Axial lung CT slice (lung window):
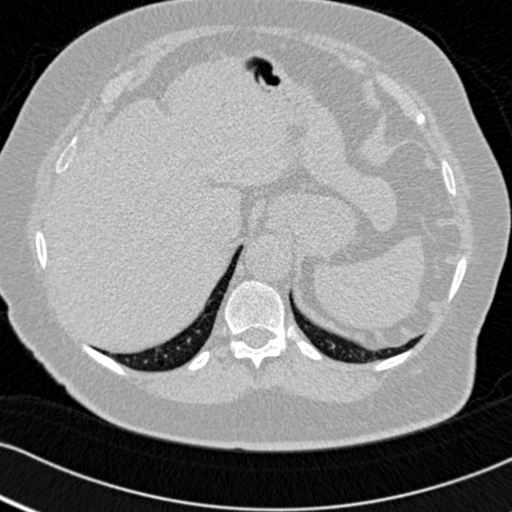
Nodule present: no